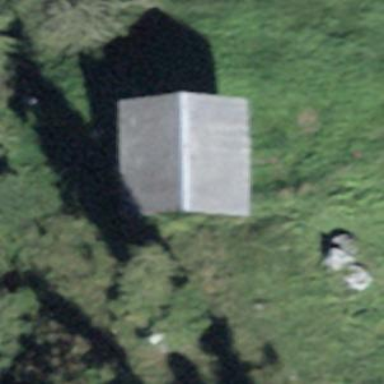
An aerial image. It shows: Cabin is depicted in the image.